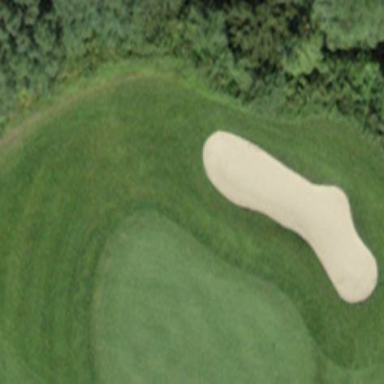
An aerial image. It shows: Golf bunker filled with sandy terrain.